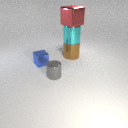
small blue metal cube behind small gray metal cylinder